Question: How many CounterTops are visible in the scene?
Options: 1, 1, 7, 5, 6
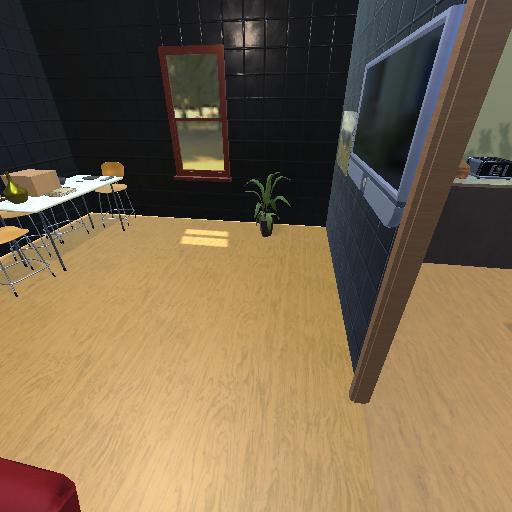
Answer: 1